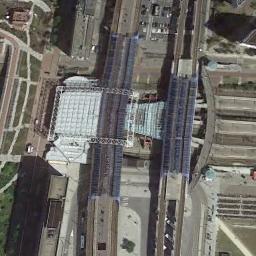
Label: railway_station